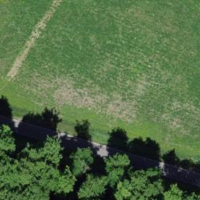
EUNIS habitat code: 25
Species observed at this site:
Aruncus dioicus